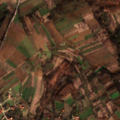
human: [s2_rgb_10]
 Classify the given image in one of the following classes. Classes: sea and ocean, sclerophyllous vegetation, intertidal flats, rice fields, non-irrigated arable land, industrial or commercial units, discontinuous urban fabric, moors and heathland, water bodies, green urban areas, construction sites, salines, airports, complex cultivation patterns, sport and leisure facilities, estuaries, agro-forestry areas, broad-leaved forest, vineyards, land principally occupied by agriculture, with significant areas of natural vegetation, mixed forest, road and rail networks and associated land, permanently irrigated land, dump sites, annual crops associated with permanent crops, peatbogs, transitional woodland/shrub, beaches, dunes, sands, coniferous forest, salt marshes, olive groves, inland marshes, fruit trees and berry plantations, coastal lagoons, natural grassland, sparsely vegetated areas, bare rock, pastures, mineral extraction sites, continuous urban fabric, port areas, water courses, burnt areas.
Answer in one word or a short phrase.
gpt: complex cultivation patterns, land principally occupied by agriculture, with significant areas of natural vegetation, broad-leaved forest